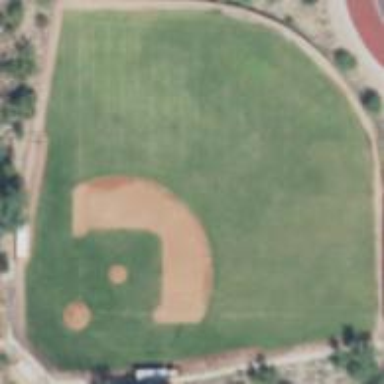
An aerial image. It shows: Baseball pitch for leisure and sports activities.